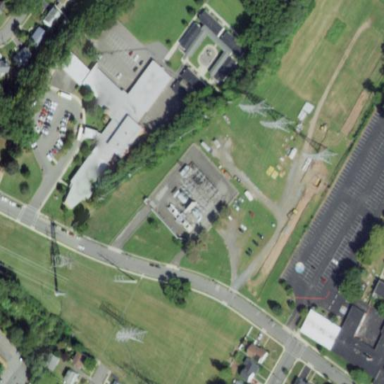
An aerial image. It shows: Transmission-level power substation.